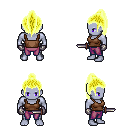
a pixel art fantasy rpg character, male body template, dark elf, purple skin, brown pirate shirt, magenta pants, gold long topknot hairstyle, metal gloves, dagger, four views (front, back, left, right), 2x2 character sprite sheet, small pixel art, hard edges, no anti-aliasing